Aerial crown-view tile of a tropical tree (Barro Colorado Island, Panama), acquired 20250915:
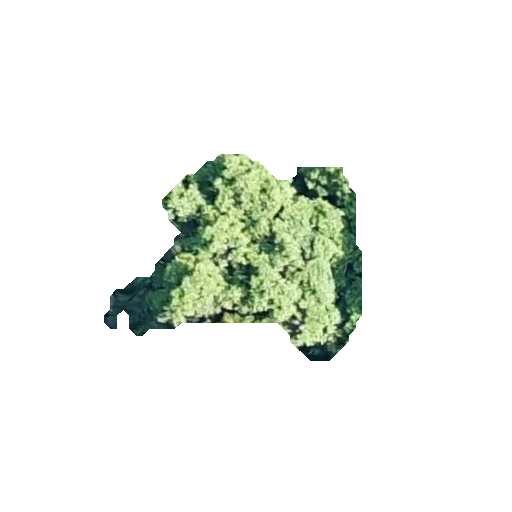
Species: Alseis blackiana
GBIF accepted scientific name: Alseis blackiana
Crown area: 48.252 m²